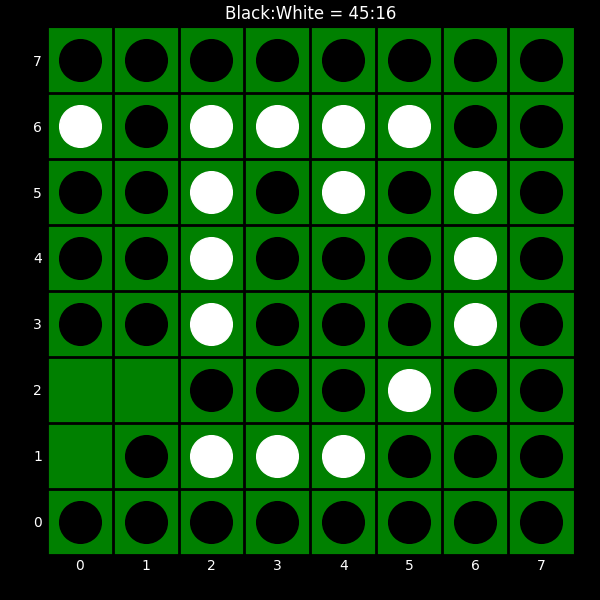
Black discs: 45
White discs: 16